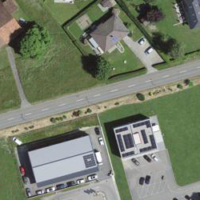
EUNIS habitat code: 55
Species observed at this site:
Silene dioica